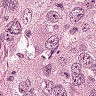
Metastatic tissue present: yes